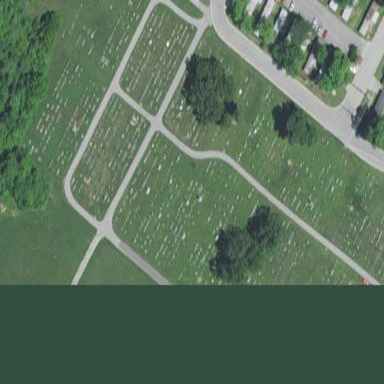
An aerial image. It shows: Graveyard.